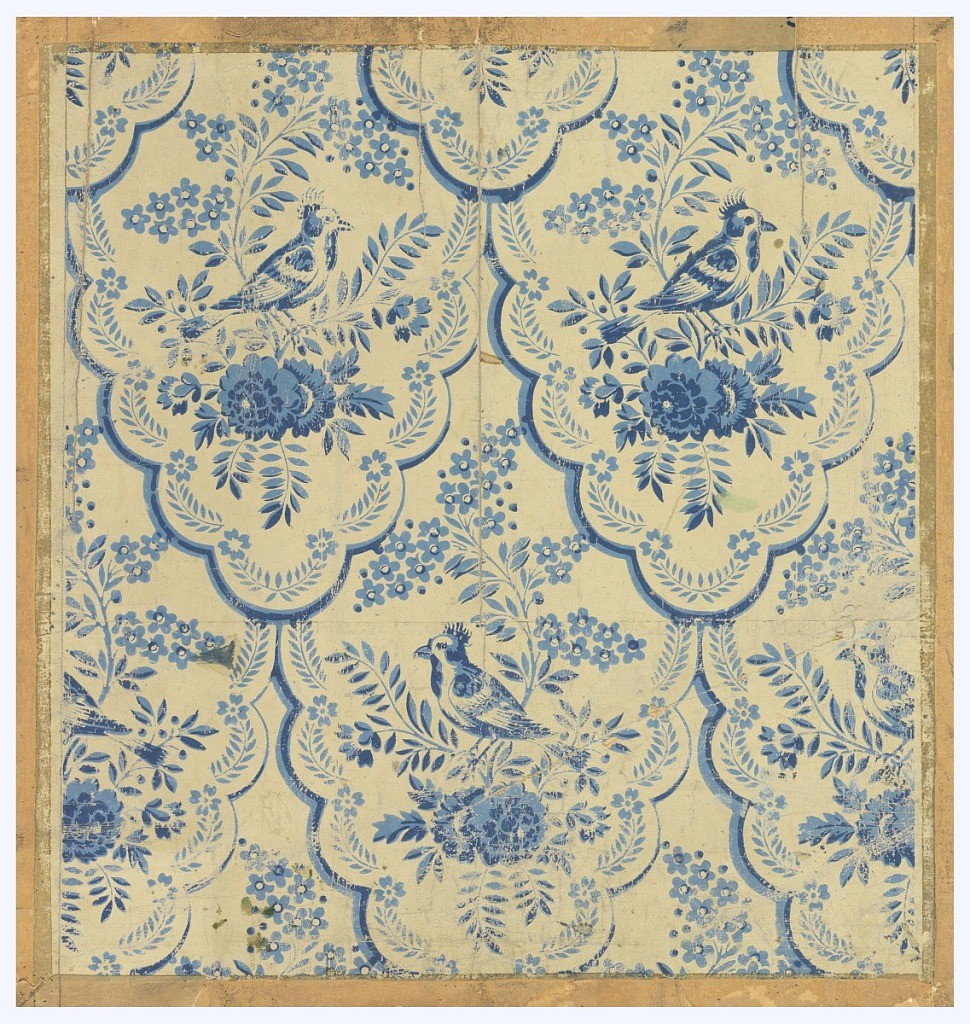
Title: Sidewall
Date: ca. 1820
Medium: Block-printed on handmade paper
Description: A scalloped fish-scale design. Each frame contains a bird perched on a floral sprig. Design is flipped in alternating horizontal rows. Printed in 2 shades of blue on white ground.